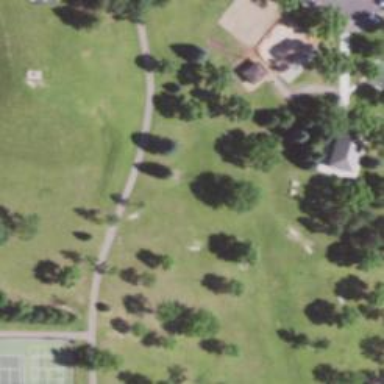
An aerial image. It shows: Disc golf basket.